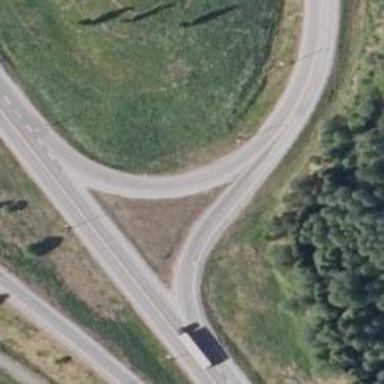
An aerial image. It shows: Trunk link highway.